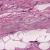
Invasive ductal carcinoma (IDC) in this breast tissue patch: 0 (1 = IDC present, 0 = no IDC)